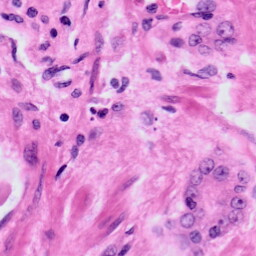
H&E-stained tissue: Prostate